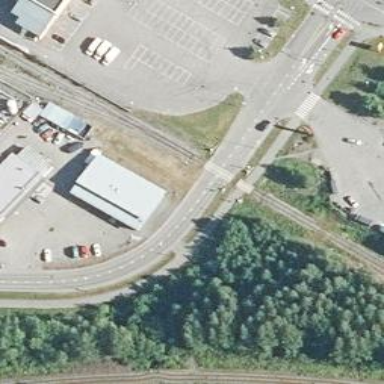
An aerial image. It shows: Railway crossing with lights and saltire markings. The crossing has full barrier.